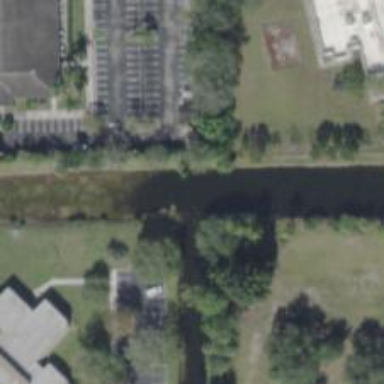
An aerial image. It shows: Canal.